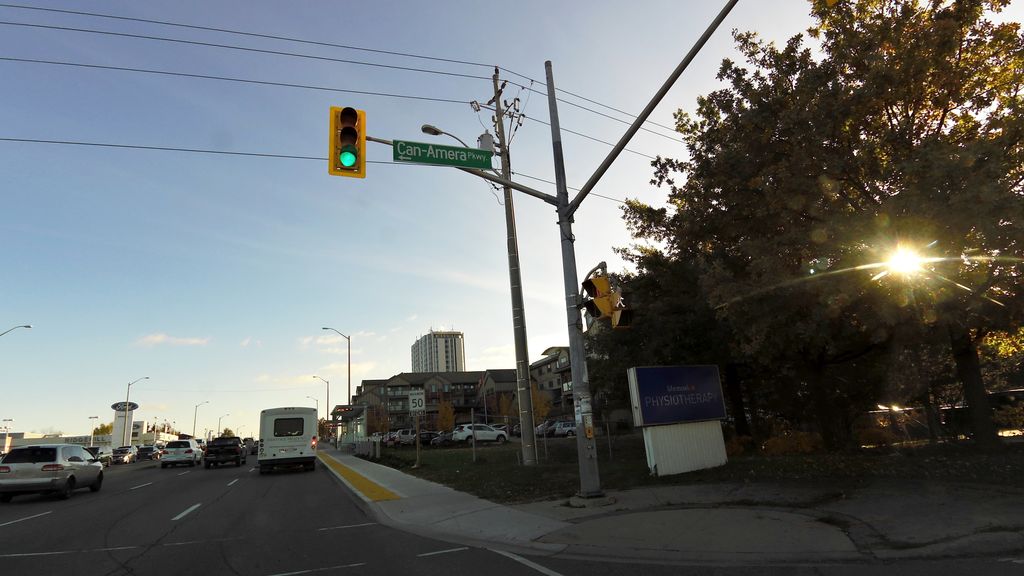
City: kitchener-waterloo